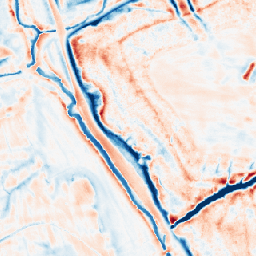
Category: edge_preserving
Decomposition family: bilateral
Decomposition parameters: d: 21
sigma_color: 150
sigma_space: 50
Upsampling method: nearest
Upsampling parameters: scale: 8
Upsampling scale: 8